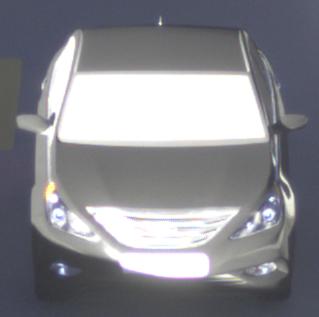
Make: Hyundai
Model: Sonata
Detailed model: Gen. 6 YF
Model produced from: 2009
Model produced until: 2016
Doors: 4
Color: black
Road condition: dry road
Daytime: sunrise or sunset
Contrast: high contrast